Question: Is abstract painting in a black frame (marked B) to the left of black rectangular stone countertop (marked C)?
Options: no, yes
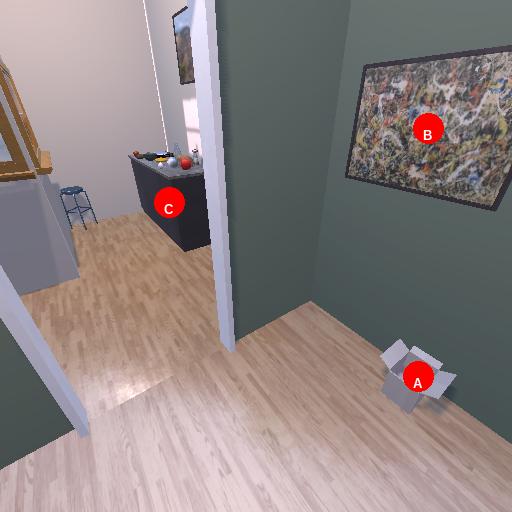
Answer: no